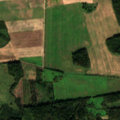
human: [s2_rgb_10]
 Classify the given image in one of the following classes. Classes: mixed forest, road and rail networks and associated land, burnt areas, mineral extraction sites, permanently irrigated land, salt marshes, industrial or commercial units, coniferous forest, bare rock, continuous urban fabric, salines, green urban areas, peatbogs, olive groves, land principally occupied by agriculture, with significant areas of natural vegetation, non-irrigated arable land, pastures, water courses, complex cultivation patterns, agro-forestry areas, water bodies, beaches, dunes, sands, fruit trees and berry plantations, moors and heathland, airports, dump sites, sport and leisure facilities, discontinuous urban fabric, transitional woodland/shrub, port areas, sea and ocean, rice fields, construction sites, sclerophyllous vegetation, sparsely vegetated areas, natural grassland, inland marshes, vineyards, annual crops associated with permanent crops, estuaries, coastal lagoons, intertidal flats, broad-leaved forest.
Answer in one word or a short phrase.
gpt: non-irrigated arable land, broad-leaved forest, transitional woodland/shrub